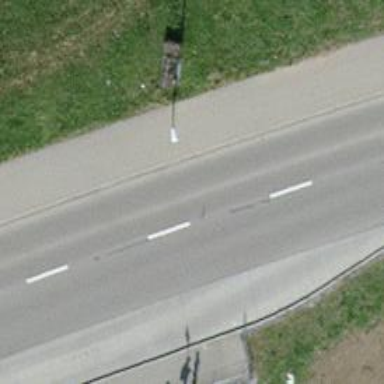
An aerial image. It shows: Bus stop with designated public transport stop position.